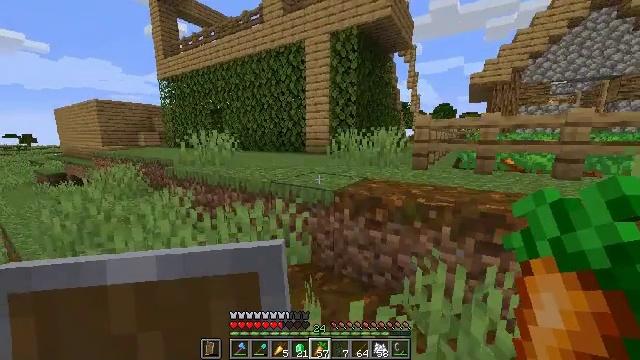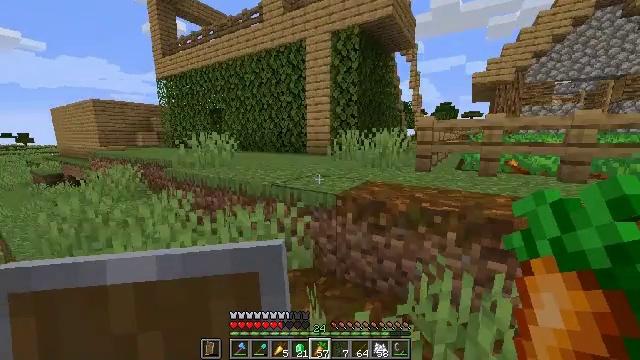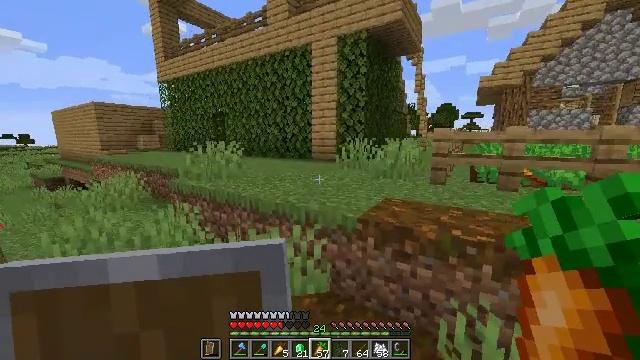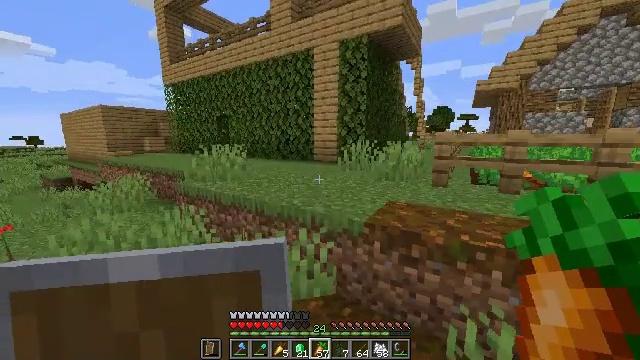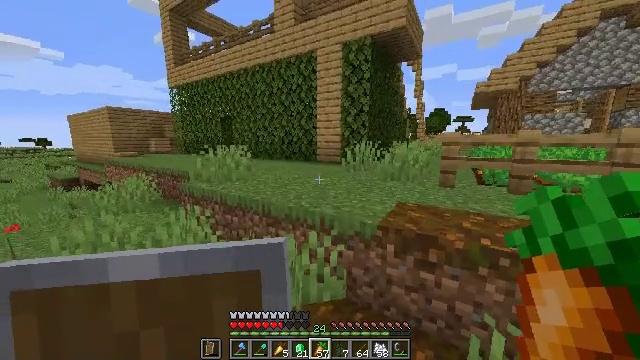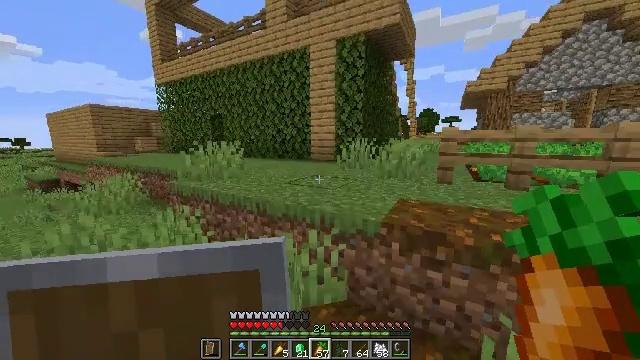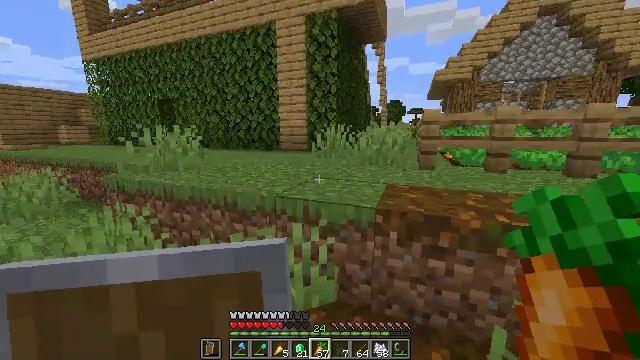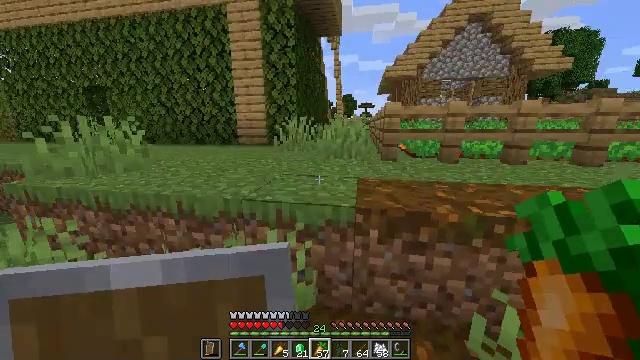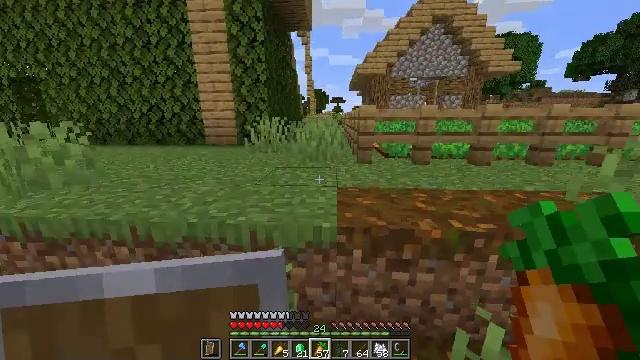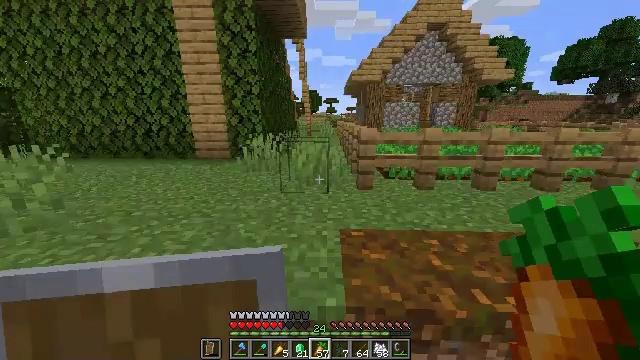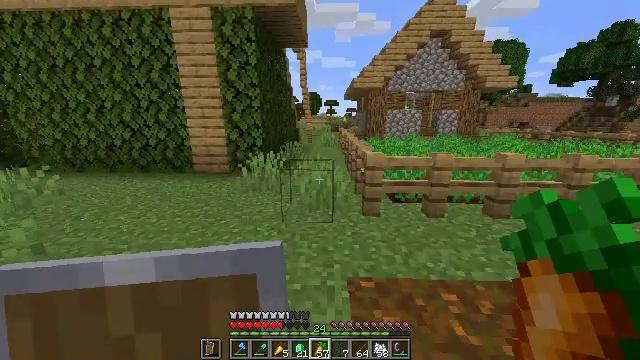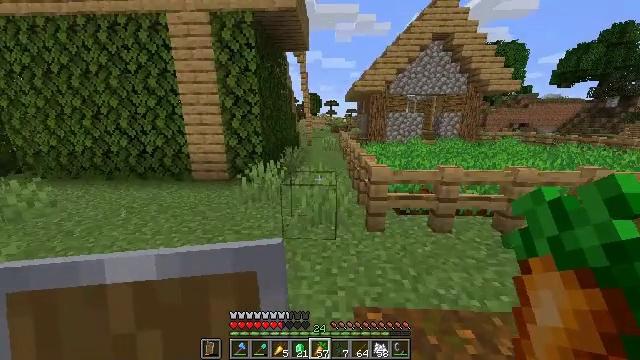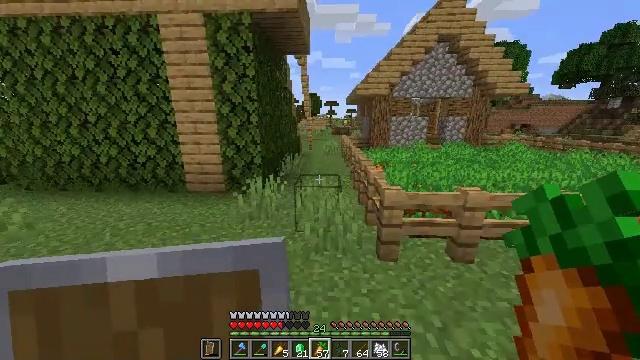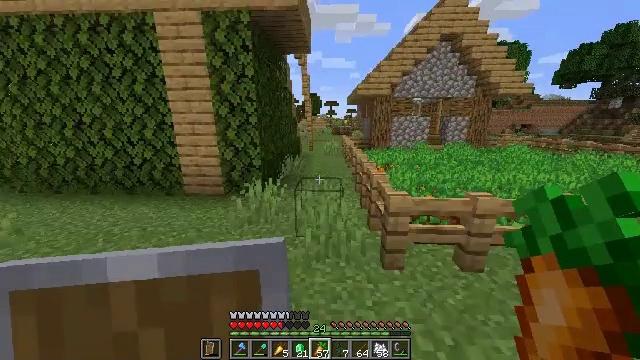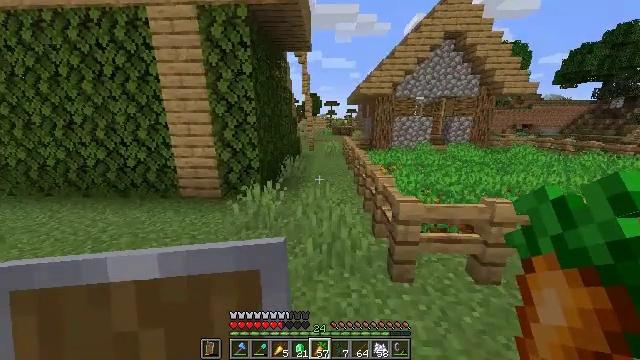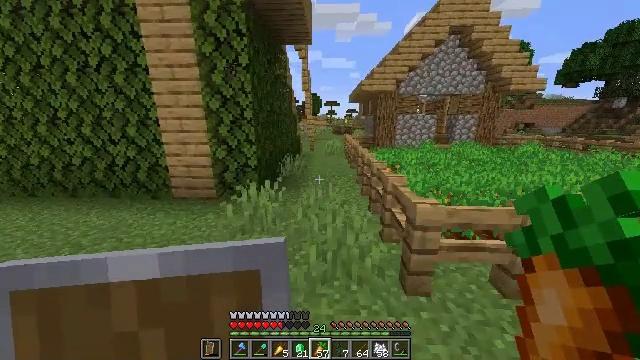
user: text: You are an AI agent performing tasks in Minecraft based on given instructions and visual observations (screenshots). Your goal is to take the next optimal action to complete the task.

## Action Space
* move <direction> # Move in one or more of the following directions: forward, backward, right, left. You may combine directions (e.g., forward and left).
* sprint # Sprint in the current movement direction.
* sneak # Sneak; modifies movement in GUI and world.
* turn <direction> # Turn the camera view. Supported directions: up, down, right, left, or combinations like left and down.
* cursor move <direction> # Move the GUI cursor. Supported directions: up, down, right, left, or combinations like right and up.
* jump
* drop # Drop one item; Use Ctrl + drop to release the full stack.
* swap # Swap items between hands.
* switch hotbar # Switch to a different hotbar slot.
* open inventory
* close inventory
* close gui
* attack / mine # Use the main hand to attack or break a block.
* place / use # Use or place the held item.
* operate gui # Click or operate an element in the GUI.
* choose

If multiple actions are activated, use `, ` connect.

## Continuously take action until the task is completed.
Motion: motion action
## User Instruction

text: Remove the topsoil to get podzol.
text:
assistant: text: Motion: move forward, sprint, jump
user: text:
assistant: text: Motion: move forward, sprint, jump
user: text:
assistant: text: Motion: move forward, sprint, jump
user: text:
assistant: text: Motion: move forward, sprint, jump
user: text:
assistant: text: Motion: move forward, sprint, turn right, jump
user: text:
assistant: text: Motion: move forward, sprint, turn right and down, jump
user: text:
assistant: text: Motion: move forward, sprint, turn right and down, jump
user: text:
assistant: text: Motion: move forward, sprint, turn right and down, jump
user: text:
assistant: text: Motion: move forward, sprint, turn right, jump
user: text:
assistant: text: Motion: move forward, sprint, jump
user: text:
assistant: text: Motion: move forward, sprint, jump
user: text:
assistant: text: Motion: move forward, sprint, jump
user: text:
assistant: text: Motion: move forward, sprint, jump
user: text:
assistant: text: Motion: move forward, sprint, jump
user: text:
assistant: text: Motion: move forward, sprint, jump
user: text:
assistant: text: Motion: move forward, sprint, jump
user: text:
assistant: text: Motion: move forward, sprint, jump
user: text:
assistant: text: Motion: move forward, sprint, jump
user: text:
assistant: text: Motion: move forward, sprint, jump
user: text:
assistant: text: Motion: move forward, sprint, jump
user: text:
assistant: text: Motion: move forward, sprint, jump
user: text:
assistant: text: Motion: move forward, sprint, jump
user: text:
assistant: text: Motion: move forward, sprint, turn right and down, jump
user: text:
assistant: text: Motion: move forward, sprint, turn right and down, jump
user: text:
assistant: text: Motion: move forward, sprint, jump
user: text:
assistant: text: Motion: move forward, sprint, jump
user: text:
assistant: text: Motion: move forward, sprint, jump
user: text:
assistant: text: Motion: move forward, sprint, jump
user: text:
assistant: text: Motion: move forward, sprint, turn right and down, jump
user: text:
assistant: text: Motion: move forward, sprint, turn right and down, jump